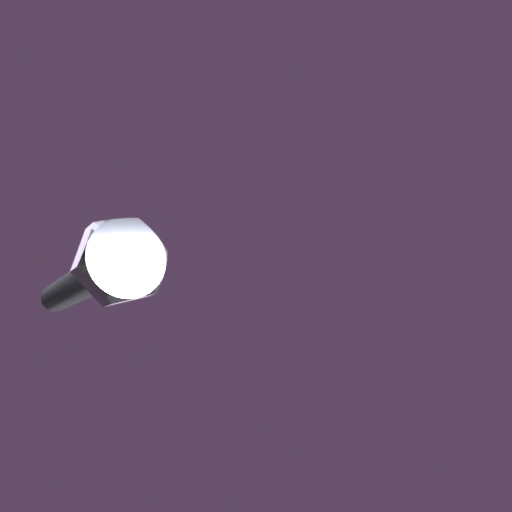
Label: bolt